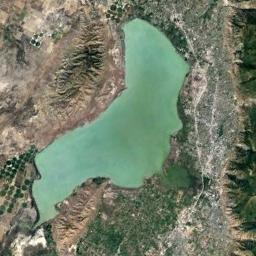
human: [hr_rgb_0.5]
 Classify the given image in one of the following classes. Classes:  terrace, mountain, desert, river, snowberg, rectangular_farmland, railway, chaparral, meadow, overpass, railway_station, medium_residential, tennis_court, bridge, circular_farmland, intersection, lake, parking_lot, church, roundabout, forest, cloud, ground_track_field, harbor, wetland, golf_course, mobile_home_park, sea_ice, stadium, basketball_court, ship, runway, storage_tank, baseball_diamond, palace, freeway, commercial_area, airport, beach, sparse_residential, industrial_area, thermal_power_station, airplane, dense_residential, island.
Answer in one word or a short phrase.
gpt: lake